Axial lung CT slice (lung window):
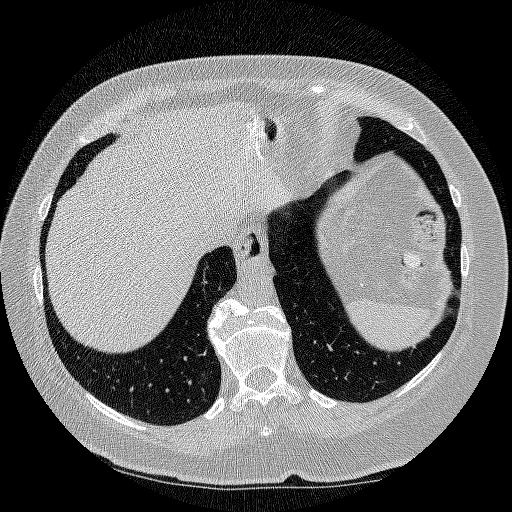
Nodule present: no